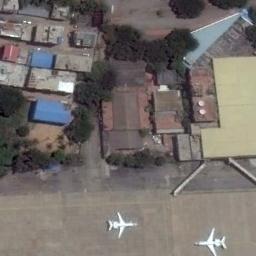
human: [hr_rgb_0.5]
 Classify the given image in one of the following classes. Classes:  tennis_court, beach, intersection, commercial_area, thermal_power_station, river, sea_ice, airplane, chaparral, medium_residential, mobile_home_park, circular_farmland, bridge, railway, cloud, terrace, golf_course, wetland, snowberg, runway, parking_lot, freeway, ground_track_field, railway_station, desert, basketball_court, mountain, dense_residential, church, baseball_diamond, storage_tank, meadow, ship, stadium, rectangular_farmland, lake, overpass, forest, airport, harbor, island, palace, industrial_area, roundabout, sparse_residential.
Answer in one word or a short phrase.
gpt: airplane